Interaction volume radius: 5 \u00c5
Interaction volume height: 30 \u00c5
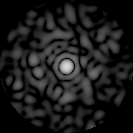
Disorder parameter: 0.8244